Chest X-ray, PA view. Patient: 64 years old, sex M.
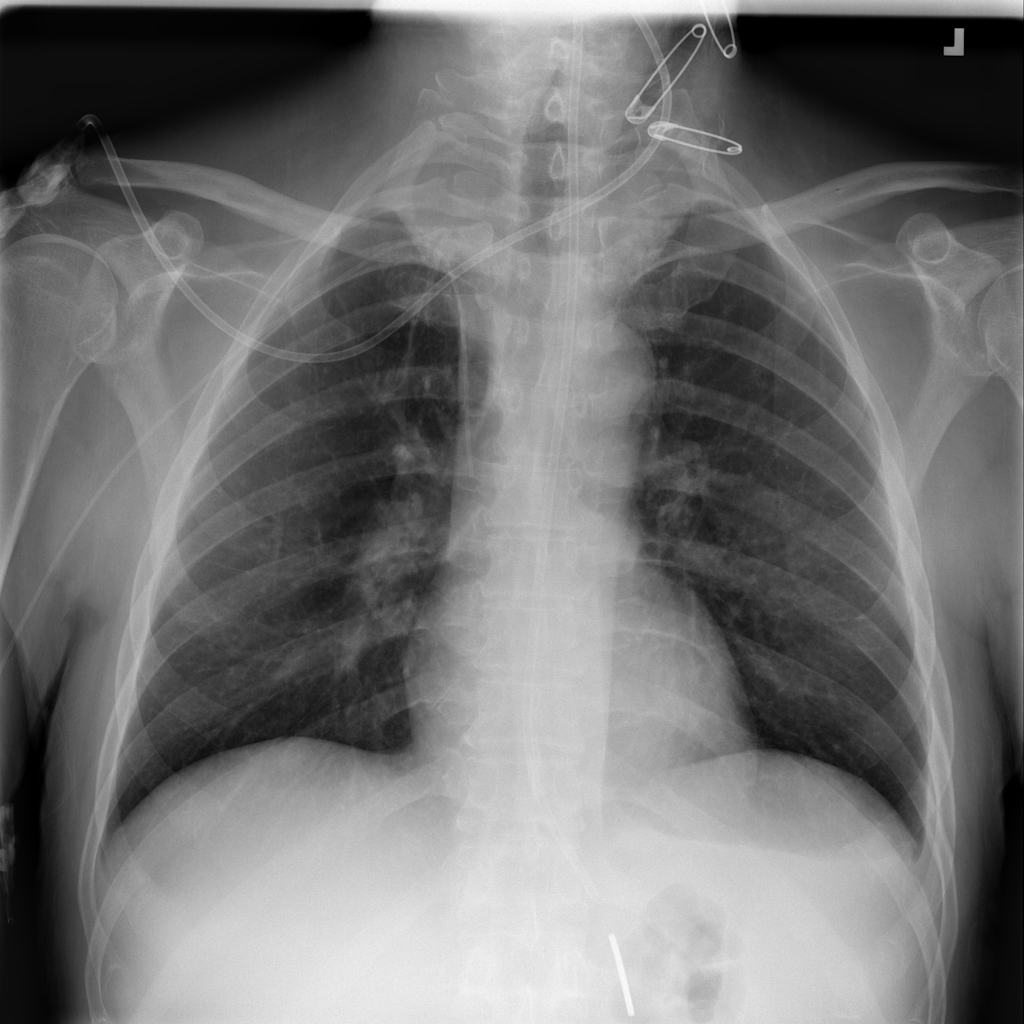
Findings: No Finding